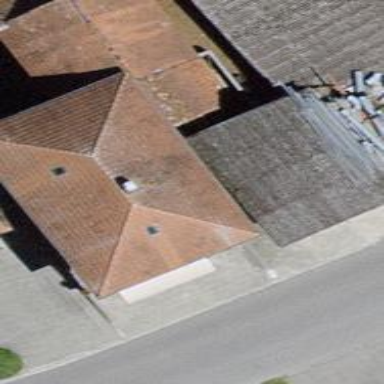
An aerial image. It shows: Garage building.